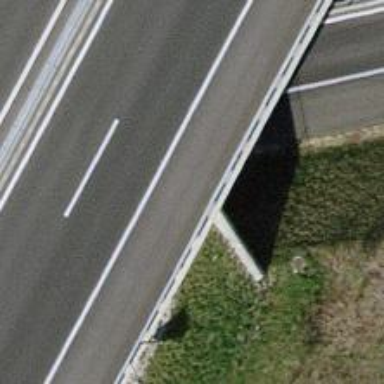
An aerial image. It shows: Bridge with guard rail for safety.